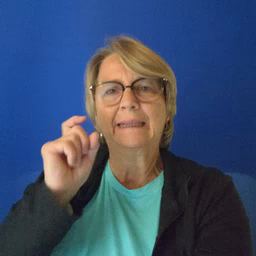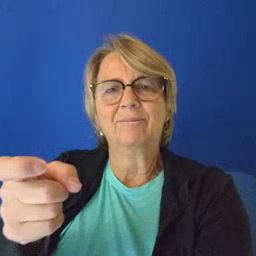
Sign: gift